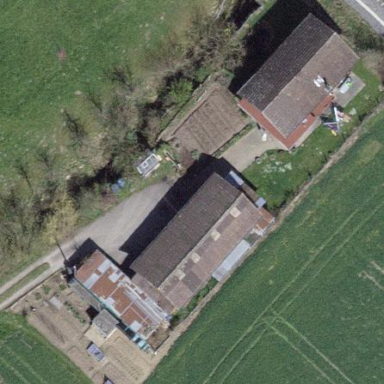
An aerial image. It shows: Farmyard area.